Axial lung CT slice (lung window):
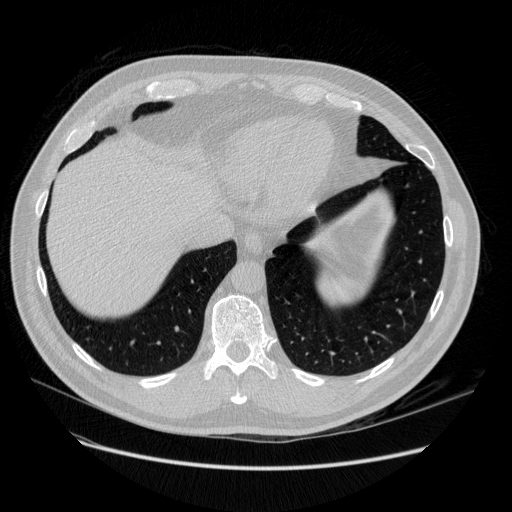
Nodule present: no